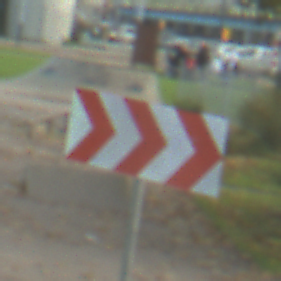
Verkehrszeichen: RichtungstafelnInKurvenGrossLinks
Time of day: MorningAfternoon
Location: Outdoor (Urban)
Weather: PartlyCloudy
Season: NotSpecified
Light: Natural